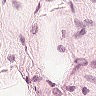
Metastatic tissue present: no